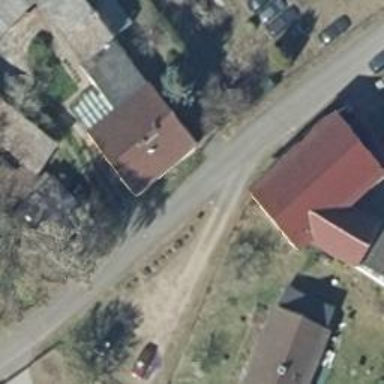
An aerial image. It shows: Paved residential road.